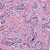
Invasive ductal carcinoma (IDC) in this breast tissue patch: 1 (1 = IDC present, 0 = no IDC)